Interaction volume radius: 10 \u00c5
Interaction volume height: 20 \u00c5
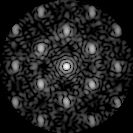
Disorder parameter: 0.4417